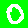
Digit: 0